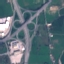
Land use / land cover: Highway